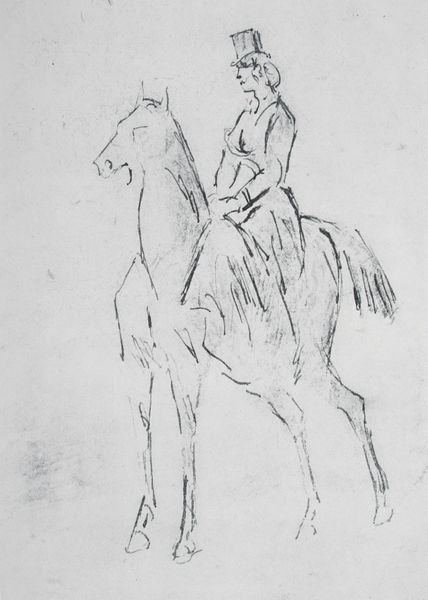
Titel: L'amazone
Künstler: Constantin Guys
Standort: Paris
Institution: Musée du Louvre
Schlagwörter: feder, hand, kopf, mann, weiß, sitzen, ausschnitt, brust, busen, elegant, frau, frisur, grau, haar, hut, kleid, ohr, profil, schwarz, skizze, zeichnung, dame, tier, rock, zylinder, arme, mensch, stehen, hals, hände, portrait, auge, haare, kostüm, blatt, person, dekolletee, dekoltee, ohren, pferd, reiter, ausritt, beine, fesseln, huf, hufe, mähne, reiten, reiterin, ritt, sattel, schwanz, schweif, zügel, taille, brüste, seitlich, papier, umrisse, haltung, studie, grafik, graphik, linien, ausflug, sport, roch, pofil, striche, tusche, stolz, kohle, minimalistisch, schraffur, radierung, schwarzweiß, strich, stand, bleistift, entwurf, damensattel, damensitz, kohlezeichnung, läufe, picasso, ross, dressur, maul, nüstern, nüster, eleganz, historisch, weiter, zeichung, franz marc, marc, reitend, scheif, wiehern, hit, ylinder, gespitzt, jagdrock, wiehert, #dame